Field crop: maize
Growth stage: 2
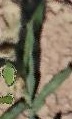
Species: maize